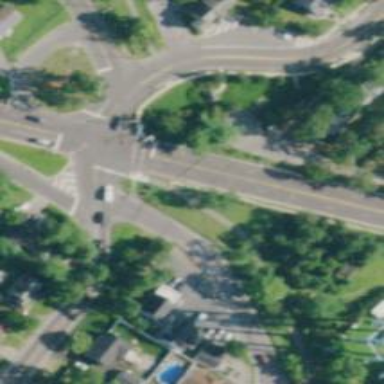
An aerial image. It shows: Asphalt cycleway with crossing.